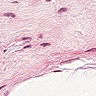
Metastatic tissue present: no